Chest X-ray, AP view. Patient: 40 years old, sex M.
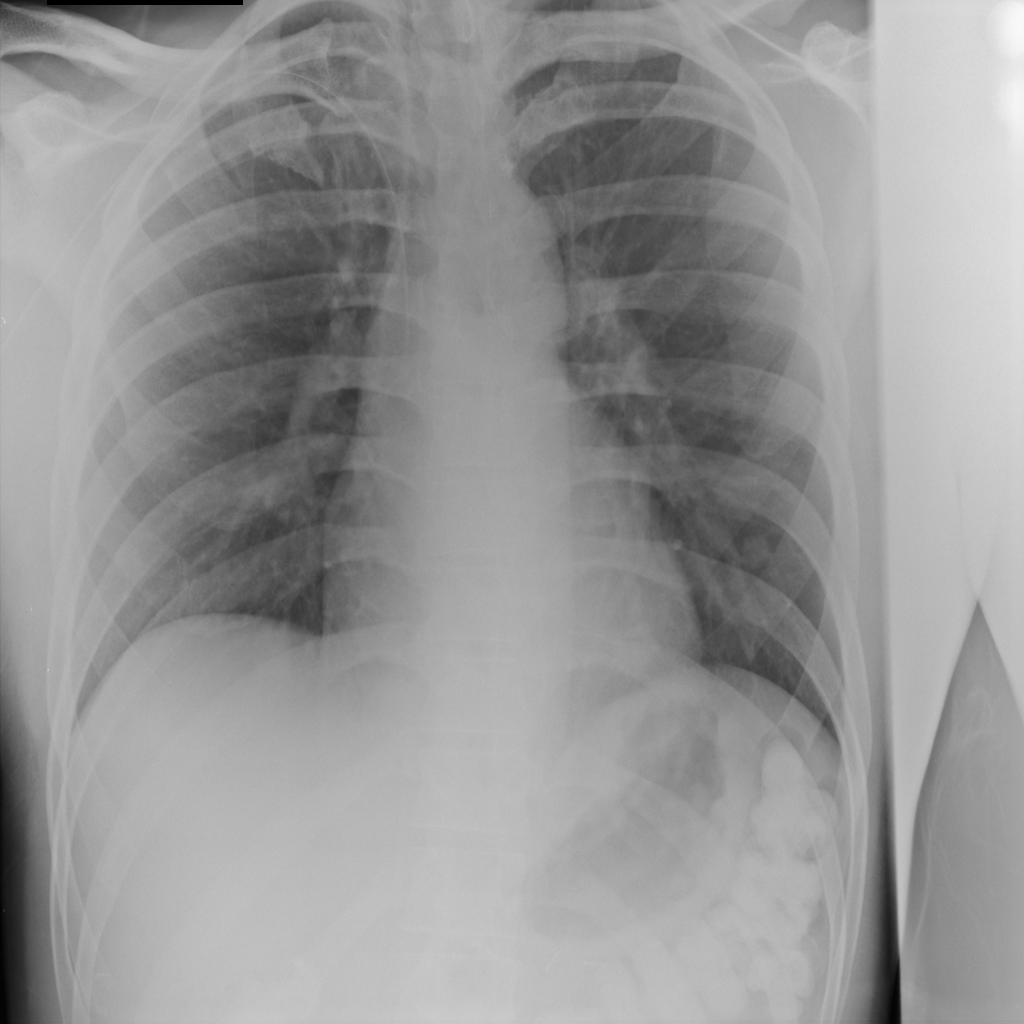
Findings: No Finding